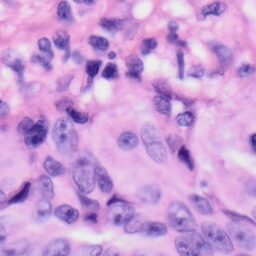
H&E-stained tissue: Skin